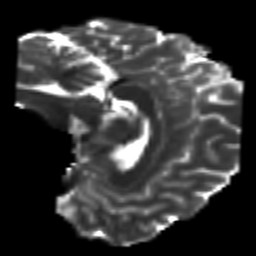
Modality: T2w
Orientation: sagittal
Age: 25
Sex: male
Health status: healthy
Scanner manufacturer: ge
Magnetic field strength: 3 T
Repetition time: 11 s
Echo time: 0.072 s